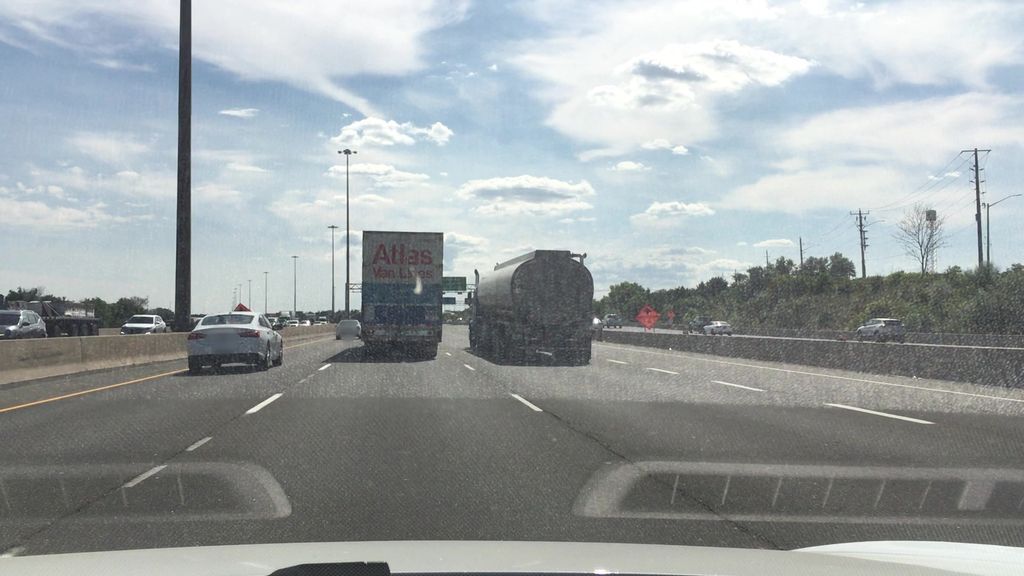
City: toronto